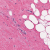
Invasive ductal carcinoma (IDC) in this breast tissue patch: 0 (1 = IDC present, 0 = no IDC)